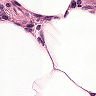
Metastatic tissue present: no